A scalogram of one vibration snapshot from a rotating bearing is shown, computed with a continuous wavelet transform. Based on the visible evidence, which condition applies: normal, inner_race, outer_race, ball?
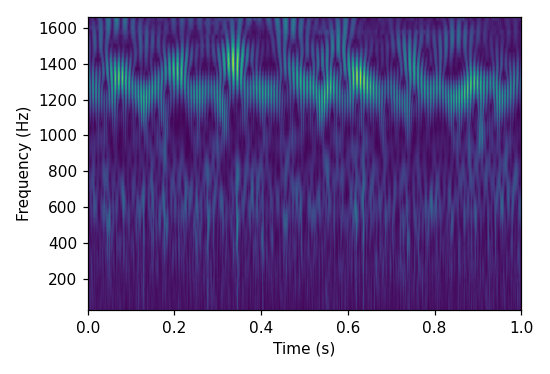
Answer: outer_race